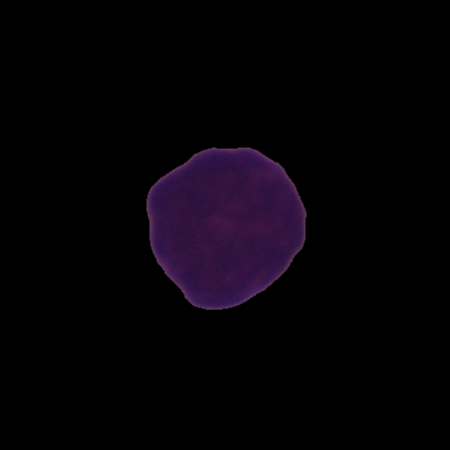
Label: cancer